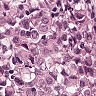
Metastatic tissue present: yes